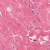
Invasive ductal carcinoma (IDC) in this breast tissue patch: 0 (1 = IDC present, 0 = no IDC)